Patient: sex M, age 35
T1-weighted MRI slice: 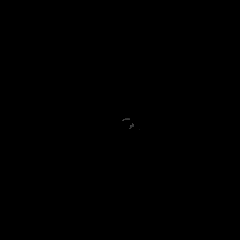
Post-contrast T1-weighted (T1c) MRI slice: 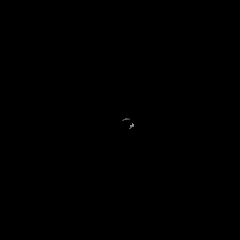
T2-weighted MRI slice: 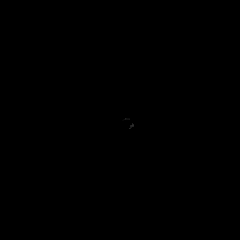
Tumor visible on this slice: no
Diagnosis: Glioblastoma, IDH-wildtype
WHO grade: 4